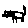
Label: cat